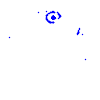
Particle: pion